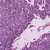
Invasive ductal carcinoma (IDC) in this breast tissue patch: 0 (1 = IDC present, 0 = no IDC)